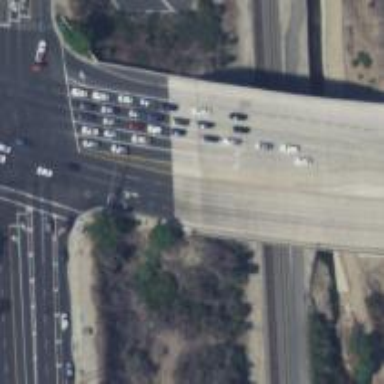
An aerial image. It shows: Primary highway crossing over bridge.